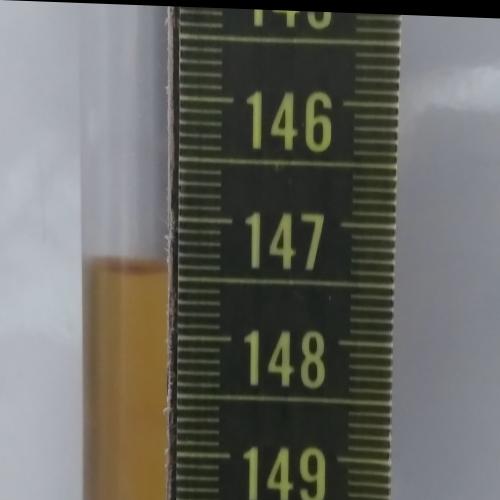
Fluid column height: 147.5 cm